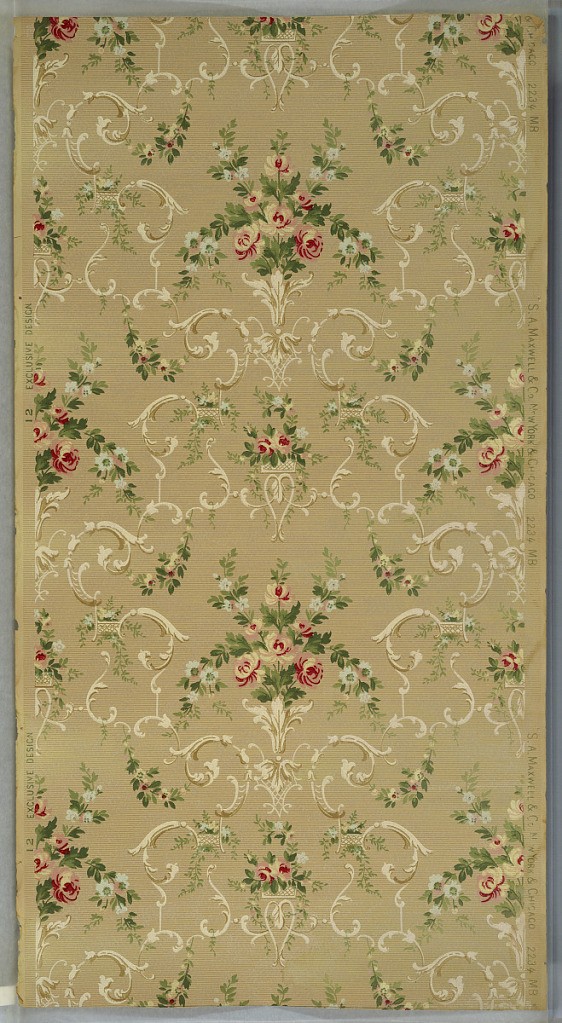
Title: Sidewall
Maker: Maxwell & Co., S.A., Chicago, Illinois, USA
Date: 1905–1915
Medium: Machine-printed paper, liquid mica
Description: Alternating large and small foral bouquets connected by foliate scrolls and floral swag. background has thin brown lines and white mica moires. Tan ground. Printed in pinks, greens, yellow, light blue, cream and light brown. Printed in right selvedge: "S.A. Maxwell & Co. New York & Chicago" Pattern number "2234" "MB". Printed in left selvedge: "12 Exclusive Design"